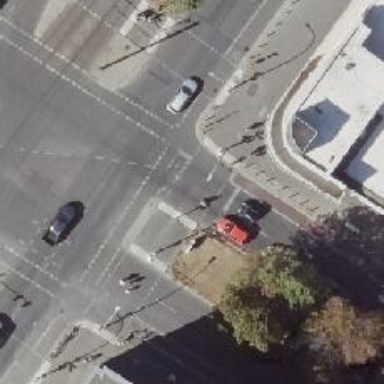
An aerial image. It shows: Footway crossing with traffic signals and island.